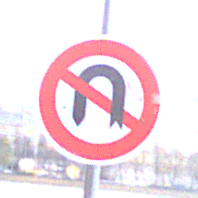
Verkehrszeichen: VerbotWenden
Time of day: MorningAfternoon
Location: Outdoor (Urban)
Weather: Overcast
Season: NotSpecified
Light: Natural